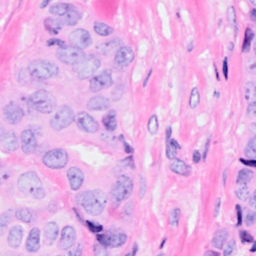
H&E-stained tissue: Breast